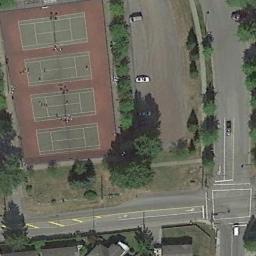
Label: tennis_court